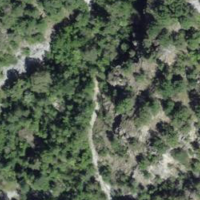
EUNIS habitat code: 44
Species observed at this site:
Lasiommata maera